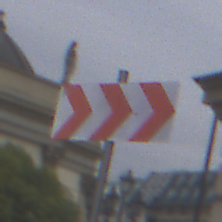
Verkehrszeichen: RichtungstafelnInKurvenGrossLinks
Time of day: Midday
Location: Outdoor (Urban)
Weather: Overcast
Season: NotSpecified
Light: Natural